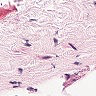
Metastatic tissue present: no